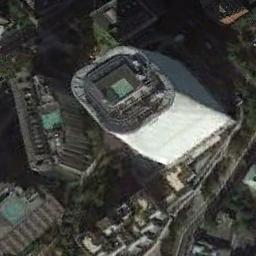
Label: commercial_area